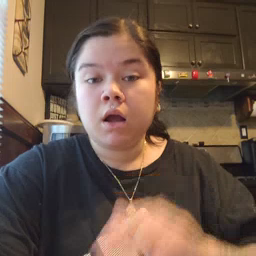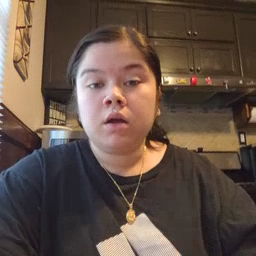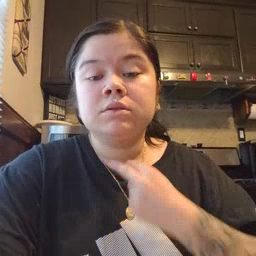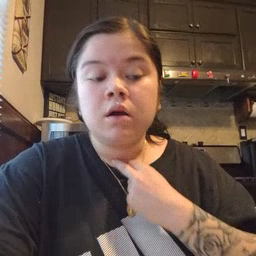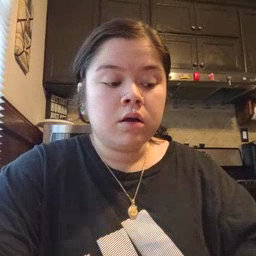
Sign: stuck